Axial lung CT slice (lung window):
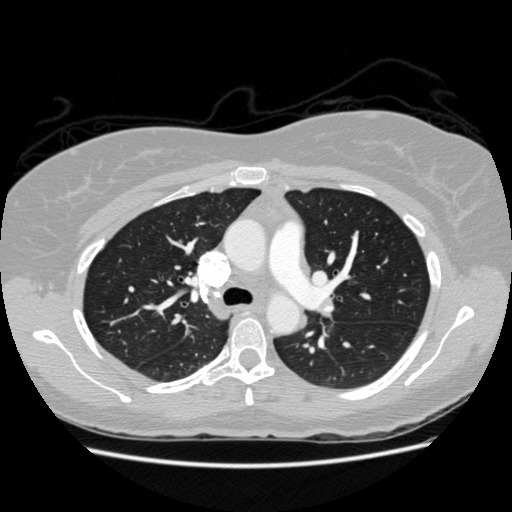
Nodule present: no